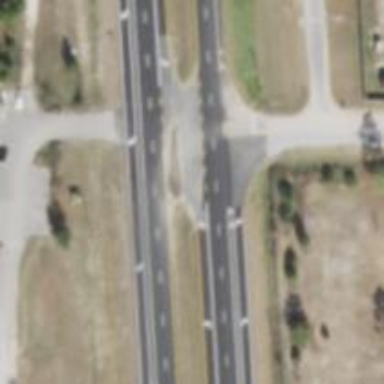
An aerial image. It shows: Asphalt road classified as primary highway.